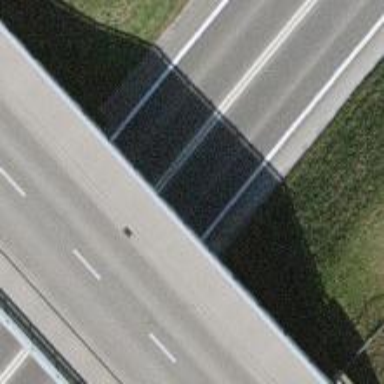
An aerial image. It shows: Trunk highway.